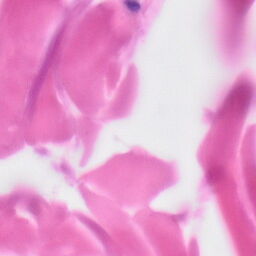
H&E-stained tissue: Skin